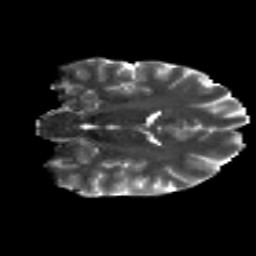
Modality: T2w
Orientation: coronal
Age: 29
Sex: male
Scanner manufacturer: siemens
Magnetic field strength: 3 T
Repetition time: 8.8 s
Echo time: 0.085 s